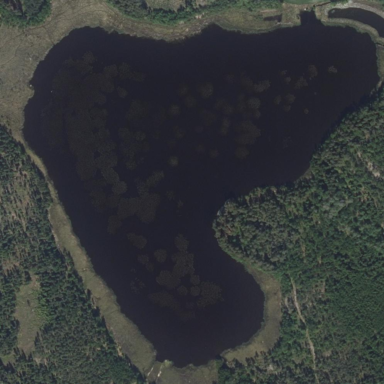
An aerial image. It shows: Serene lake surrounded by nature.